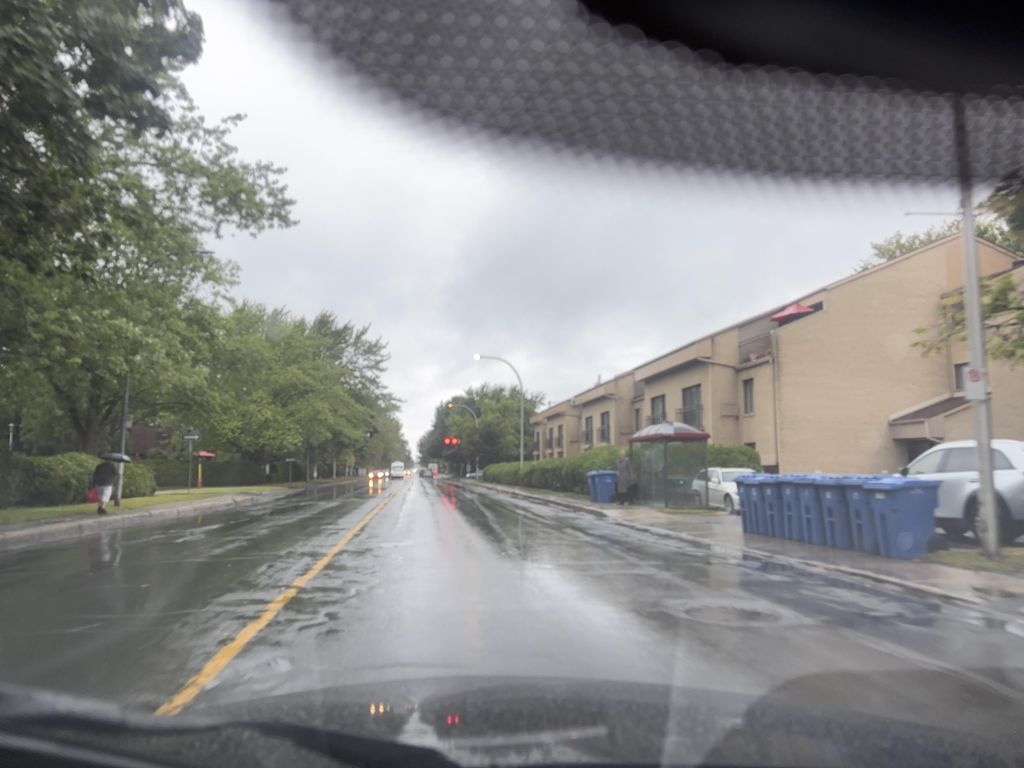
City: montreal